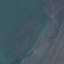
Land use / land cover: Pasture